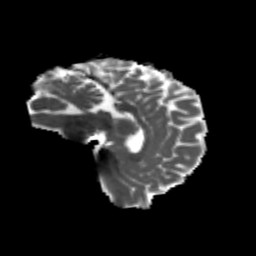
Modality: MD
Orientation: sagittal
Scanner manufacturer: siemens
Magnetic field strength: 3 T
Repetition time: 4.16 s
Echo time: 0.0806 s